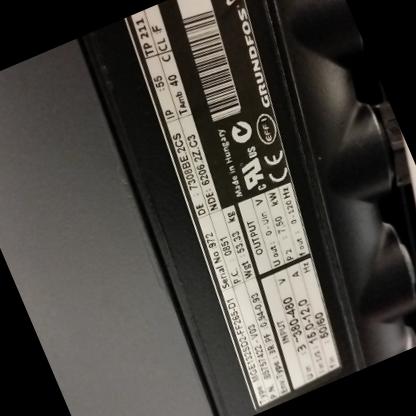
Klasa: tabliczka-znamionowa